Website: apple
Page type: customer-info-address
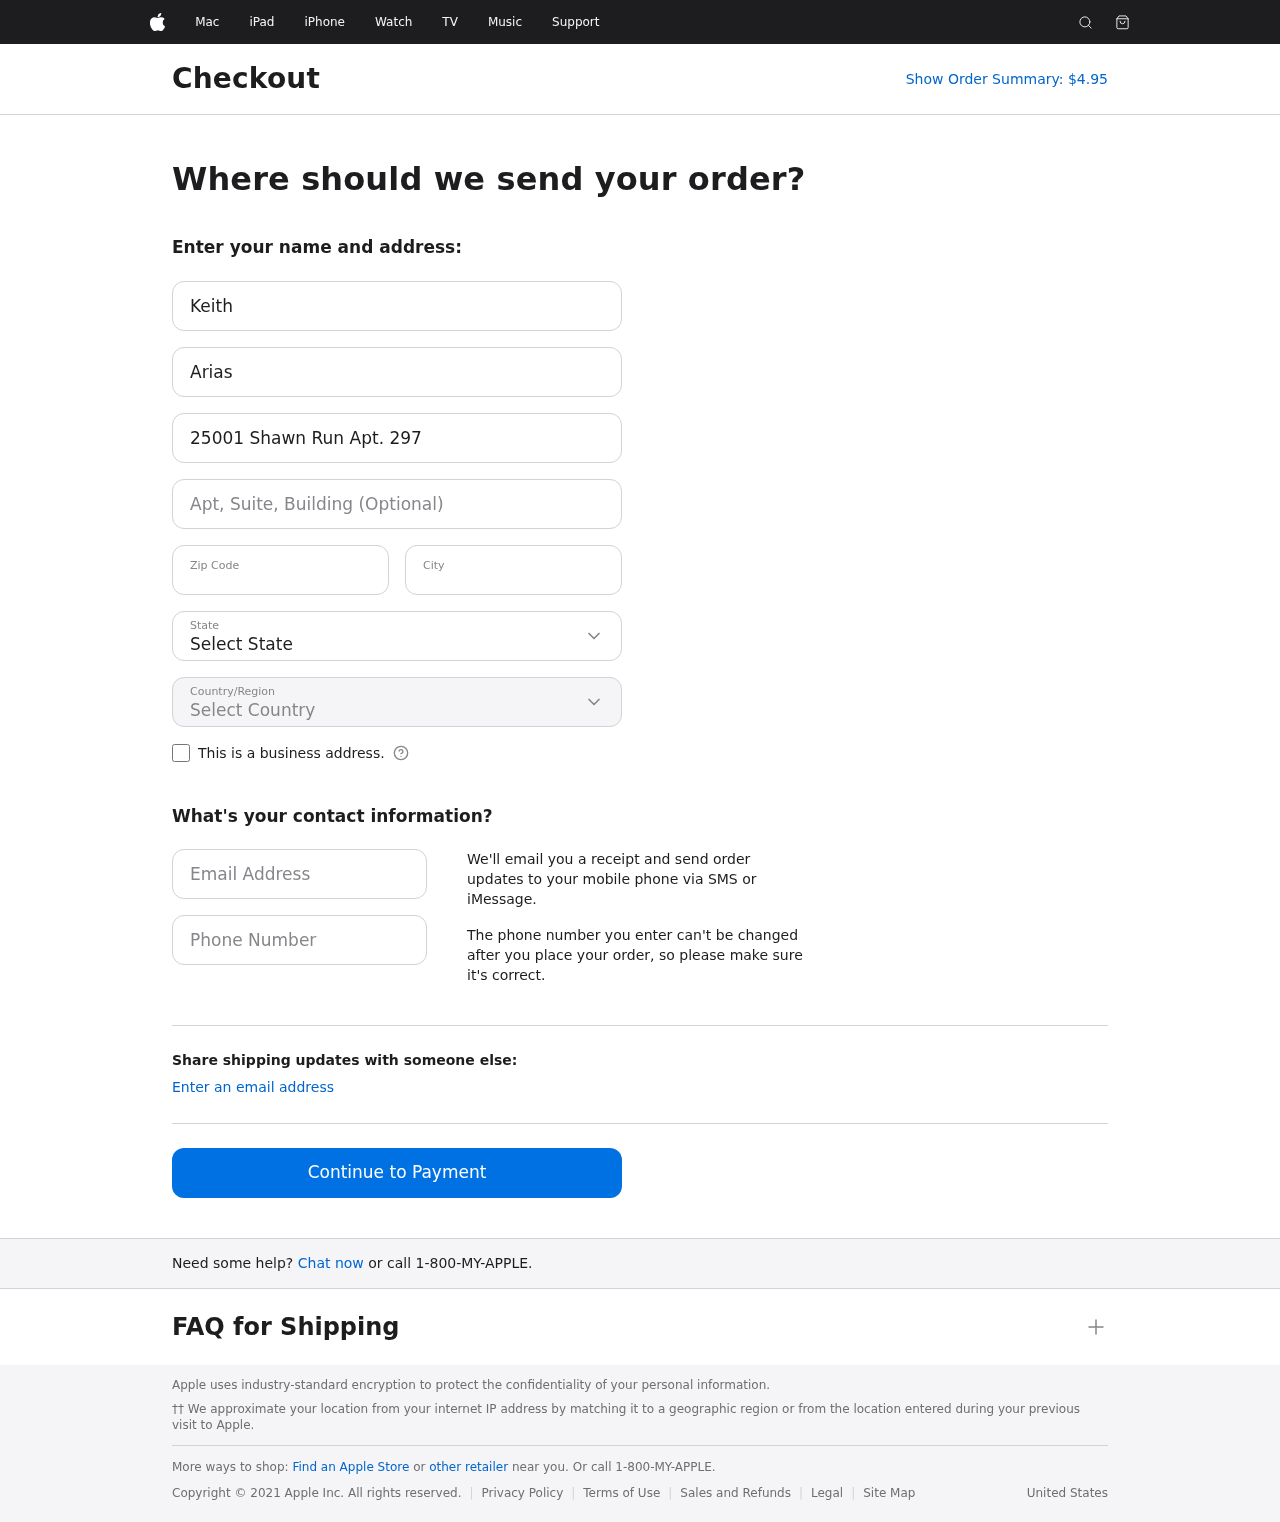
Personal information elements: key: PII_CITY
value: Virginiamouth
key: PII_COUNTRY
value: United States
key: PII_EMAIL
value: keith_arias@hotmail.com
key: PII_FIRSTNAME
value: Keith
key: PII_LASTNAME
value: Arias
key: PII_PHONE
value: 7947582709
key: PII_POSTCODE
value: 11930
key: PII_STATE
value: Maryland
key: PII_STREET
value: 25001 Shawn Run Apt. 297
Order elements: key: ORDER_TOTAL
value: Show Order Summary: $4.95